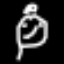
Label: angel